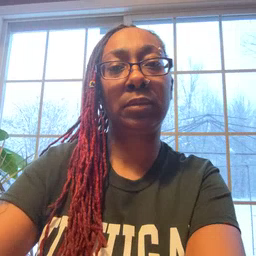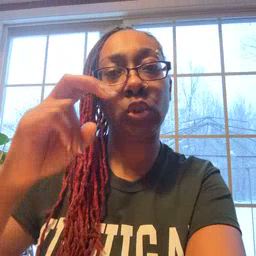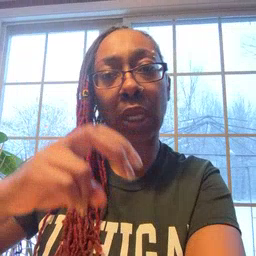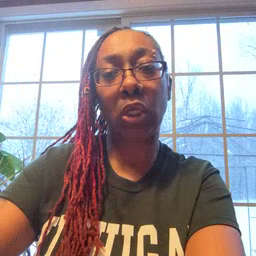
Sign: chair